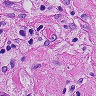
Metastatic tissue present: yes